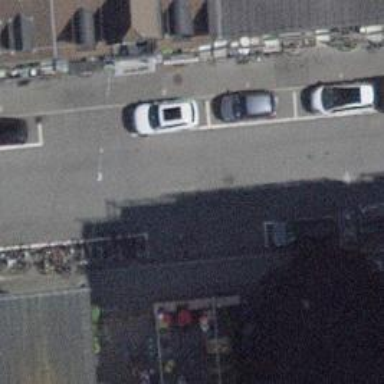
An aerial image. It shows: Bicycle parking area with stands available.